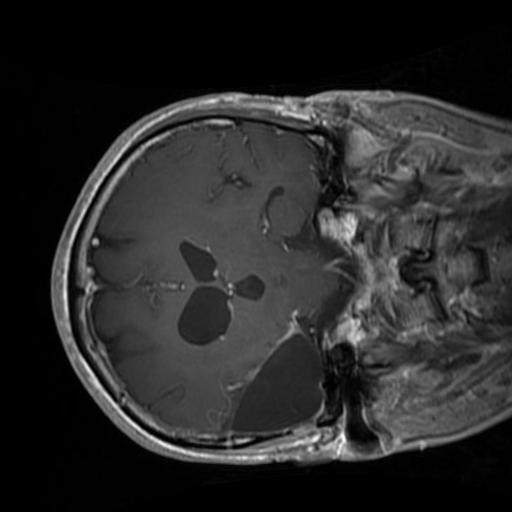
Label: brain_glioma